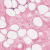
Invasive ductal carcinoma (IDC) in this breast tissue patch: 0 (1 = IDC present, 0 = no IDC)